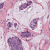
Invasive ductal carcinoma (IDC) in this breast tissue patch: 1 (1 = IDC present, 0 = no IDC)